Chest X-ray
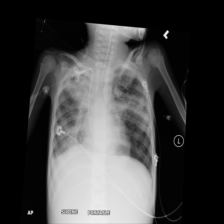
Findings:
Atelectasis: negative
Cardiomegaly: negative
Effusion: negative
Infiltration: positive
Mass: negative
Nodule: negative
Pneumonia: negative
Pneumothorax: negative
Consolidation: positive
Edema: negative
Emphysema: negative
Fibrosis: negative
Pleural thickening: negative
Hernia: negative